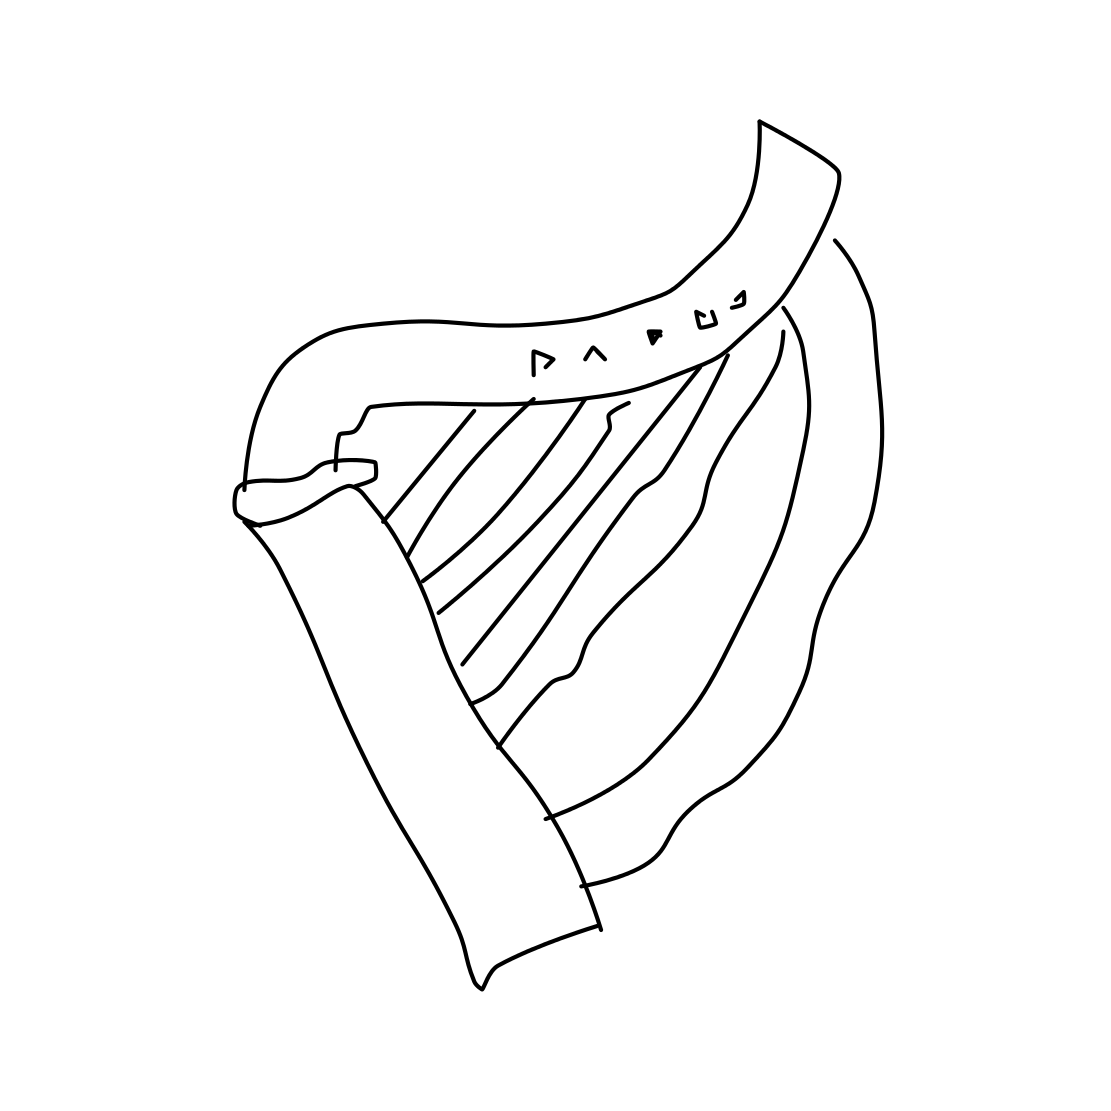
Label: harp